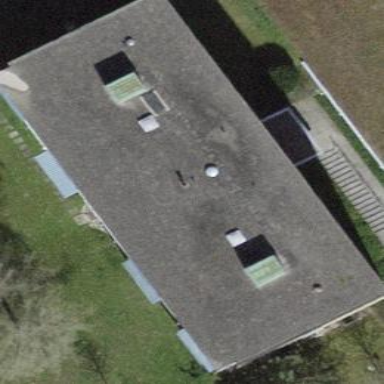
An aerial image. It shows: Flat-roofed building.